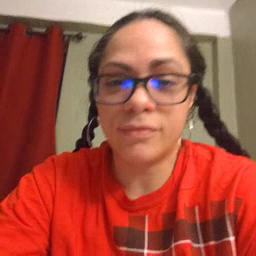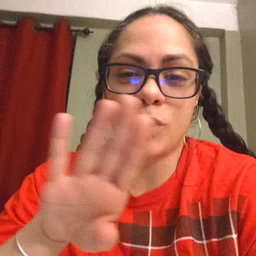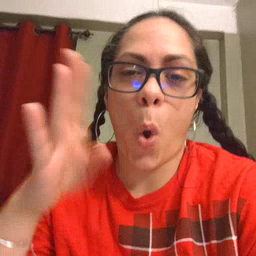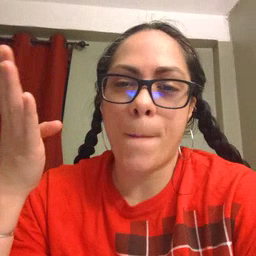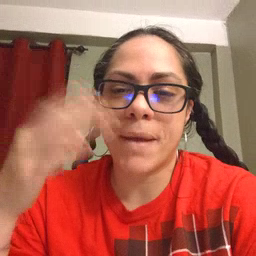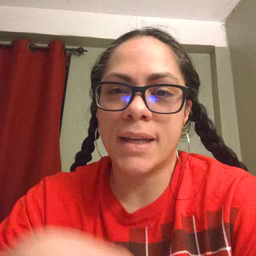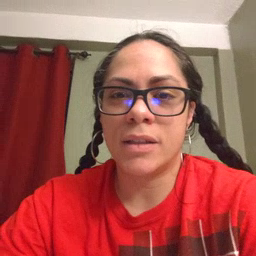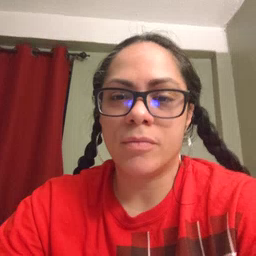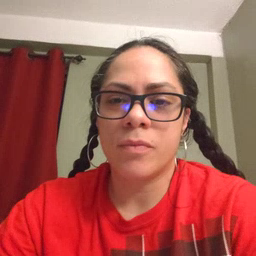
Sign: open